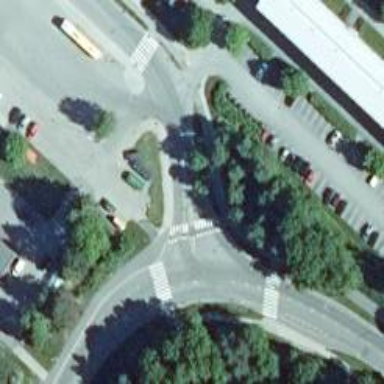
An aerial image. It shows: Marked crossing on asphalt cycleway.